Question: I have a UI tableView and I am trying to create a button like the one used in the Safari Settings to Clear History:

The code I have tried doesnt really work and I'm sure there is a better way:
'''
case(2):
// cell = [[[ButtonLikeCell alloc]initWithStyle:UITableViewCellStyleDefault reuseIdentifier:CellIdentifier] autorelease];
if (indexPath.row == 0)
{
UIButton *button = [UIButton buttonWithType:UIButtonTypeCustom];
[button setFrame:cell.bounds];
[button addTarget:self action:@selector(clearButtonClick) forControlEvents:UIControlEventTouchUpInside];
[button setBackgroundColor:[UIColor purpleColor]];
[button setTitleColor:[UIColor blackColor] forState:UIControlStateNormal];
[button setTitle:@"Clear Data" forState:UIControlStateNormal];
cell.accessoryView = nil;
cell.clipsToBounds=YES;
[cell.contentView addSubview:button];
}
break;
}
}
return(cell);
'''
}
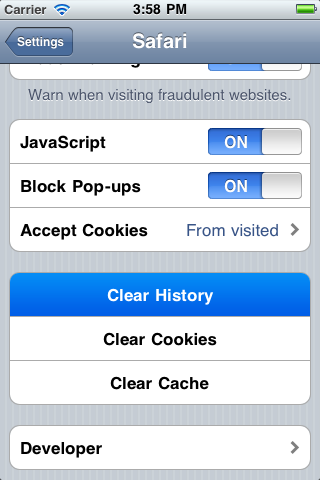
Answer: A subclass on the tableview cell is overkill for this, basically all you need to do is set the text alignment of the textLabel to center
'''
case(2):
if (indexPath.row == 0)
{
cell.textLabel.textAlignment = UITextAlignmentCenter;
}
break;
'''